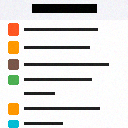
Screen state: on